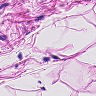
Metastatic tissue present: no